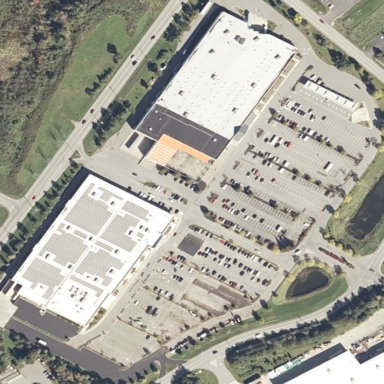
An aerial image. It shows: Parking area with surface.